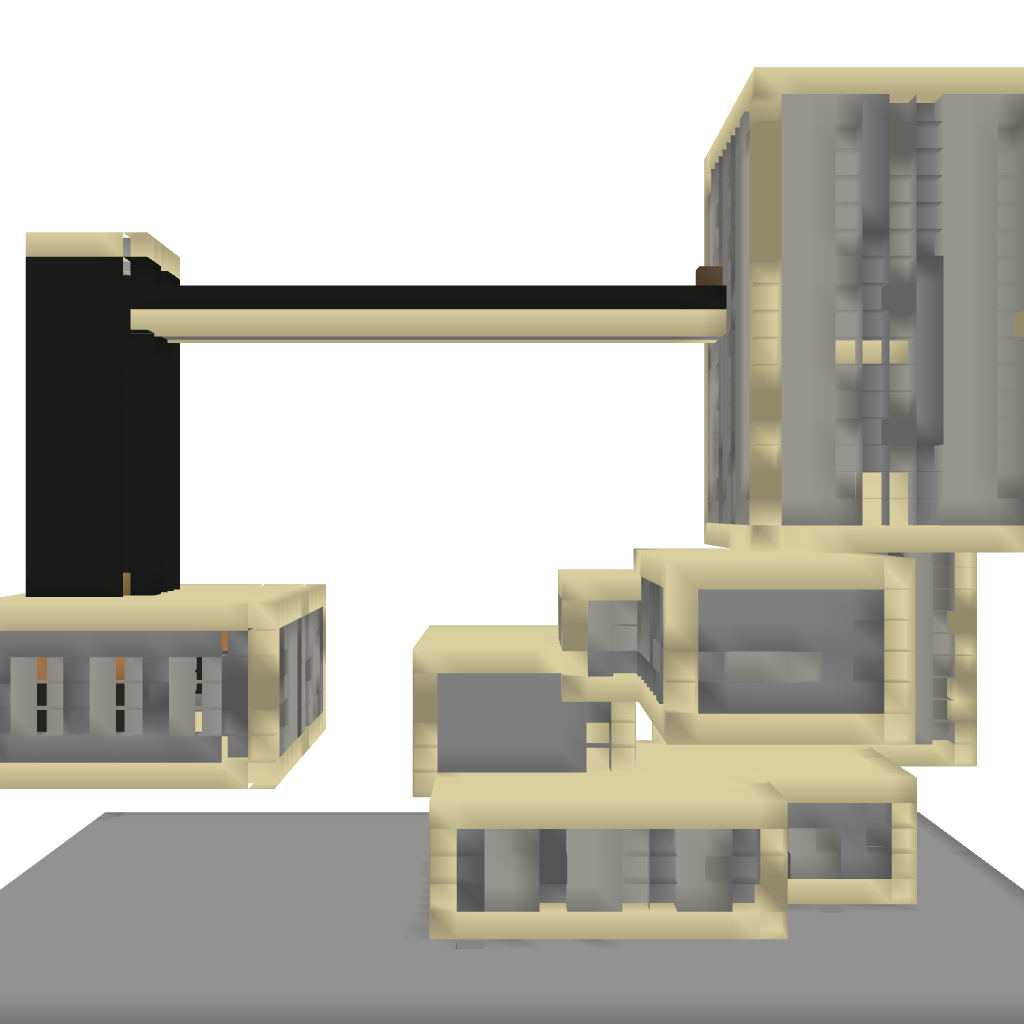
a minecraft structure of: Unamed House